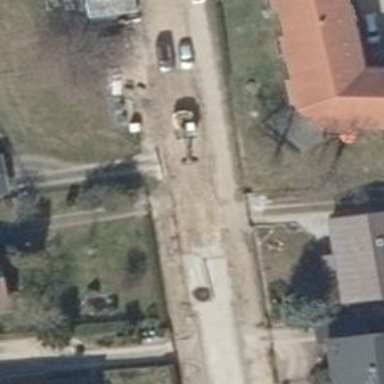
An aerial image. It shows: Driveway.